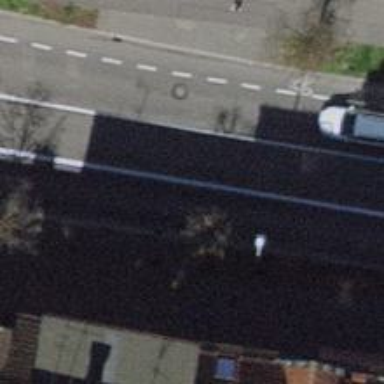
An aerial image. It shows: Residential road with asphalt surface and separate sidewalk. There is cycleway on the left that shares the busway.